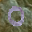
Label: 0